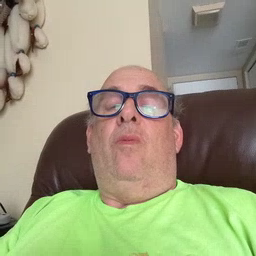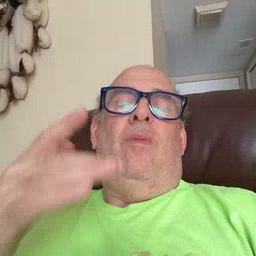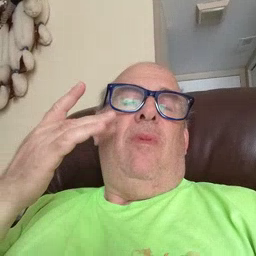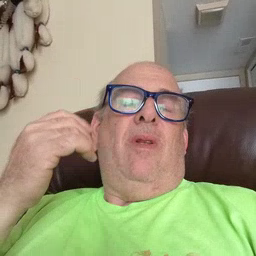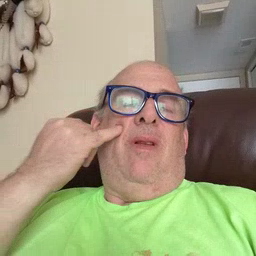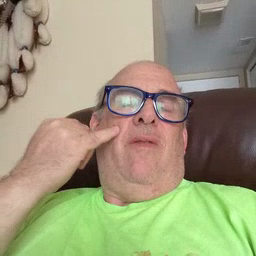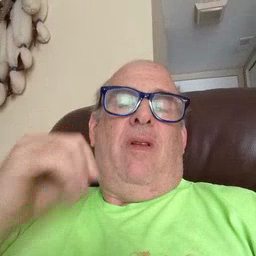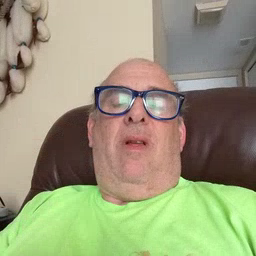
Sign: if